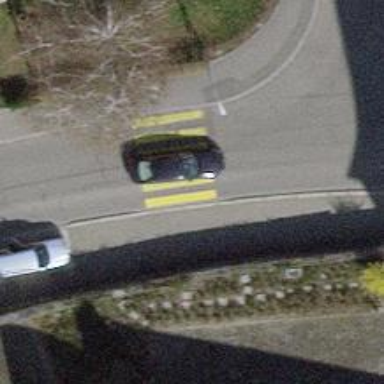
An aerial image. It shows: Marked crossing on the road.